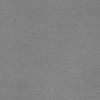
Label: dusty